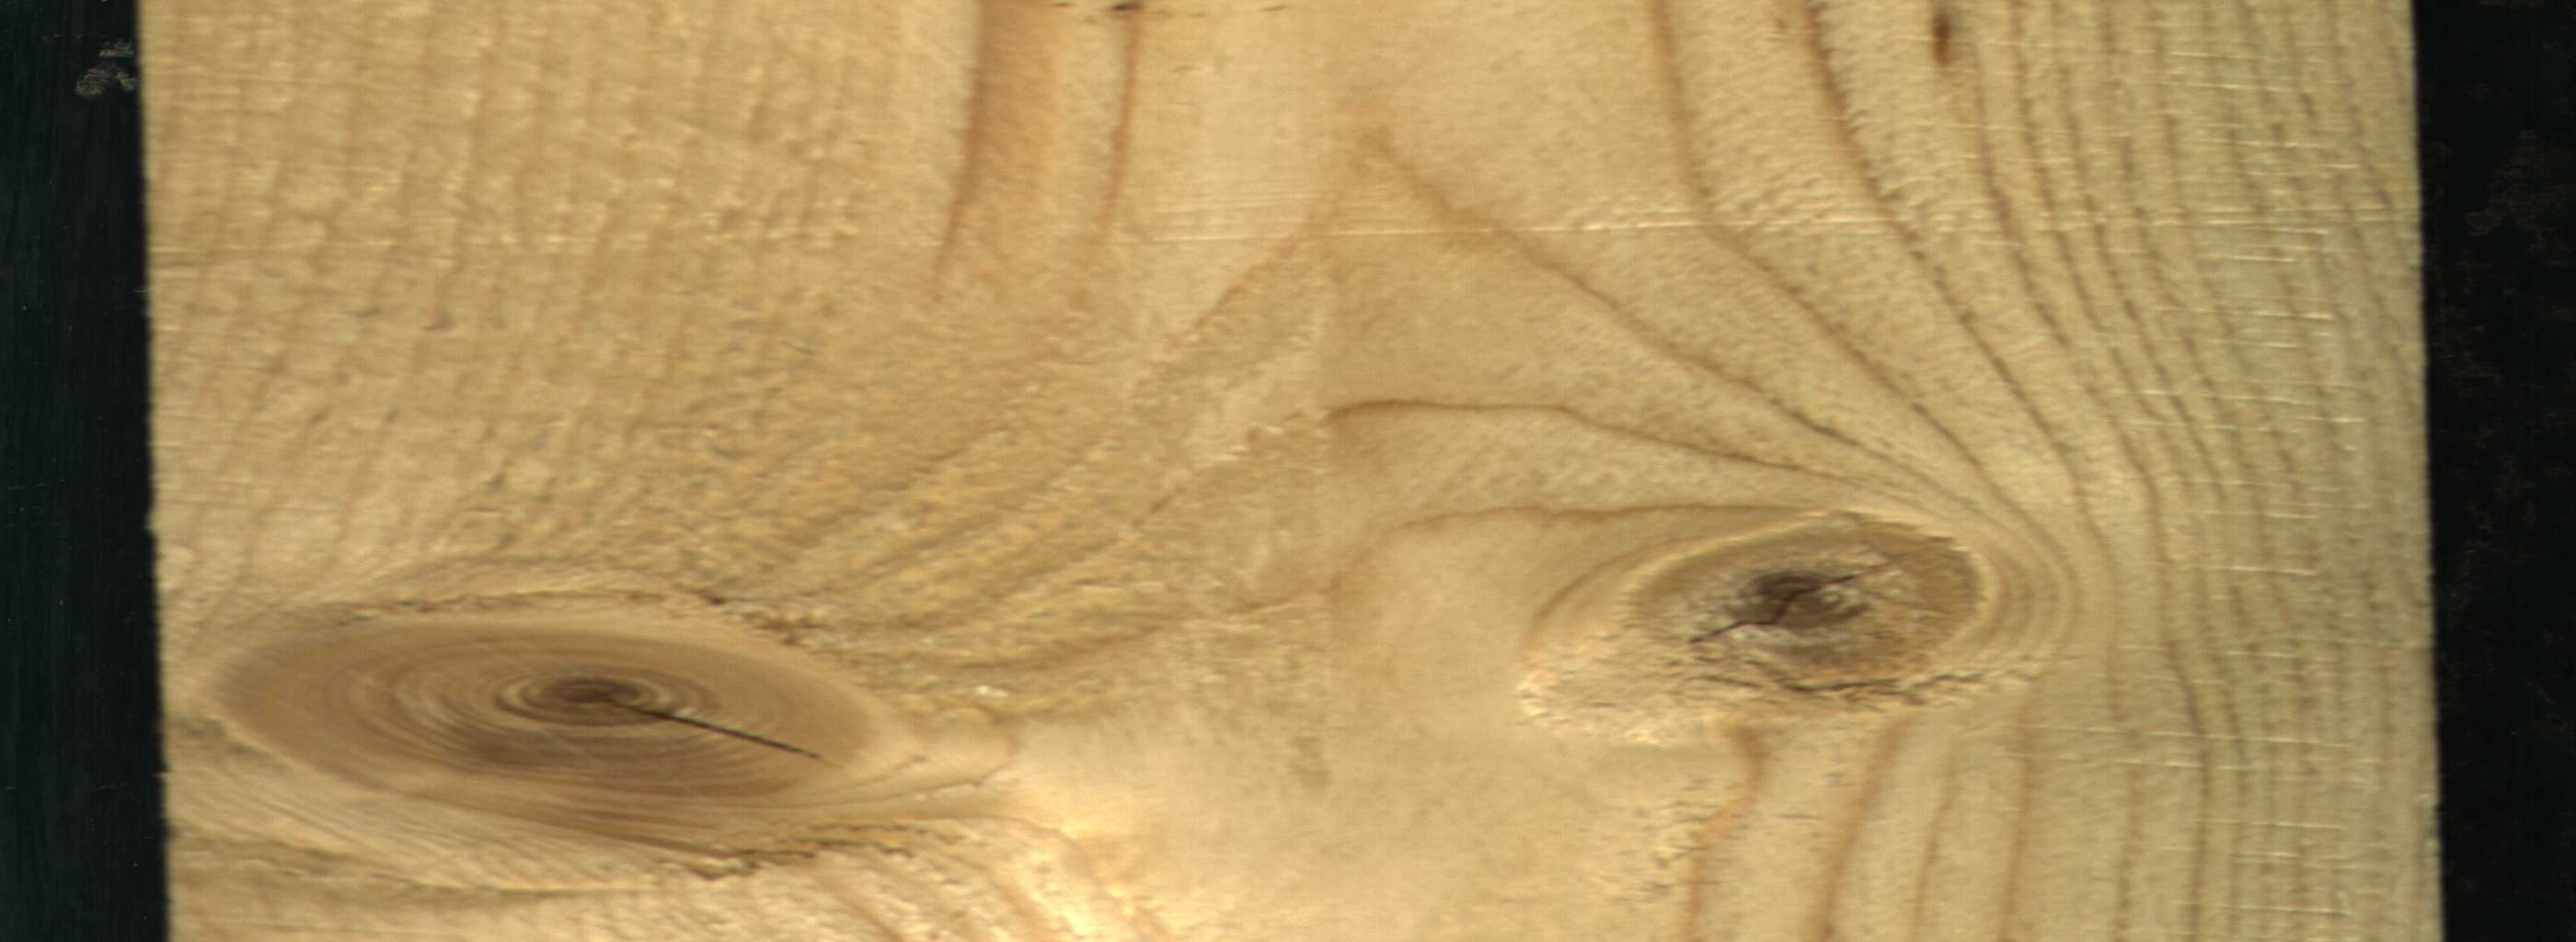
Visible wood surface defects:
knot_with_crack
knot_with_crack